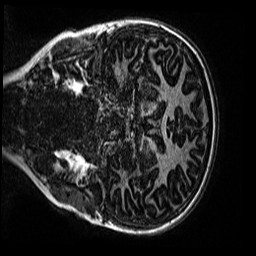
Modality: MP2RAGE
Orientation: coronal
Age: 13
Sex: female
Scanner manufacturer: siemens
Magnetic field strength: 3 T
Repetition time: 4 s
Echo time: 0.00299 s